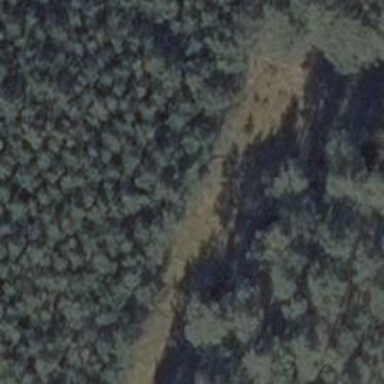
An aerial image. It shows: Very rough track with grade4 tracktype.